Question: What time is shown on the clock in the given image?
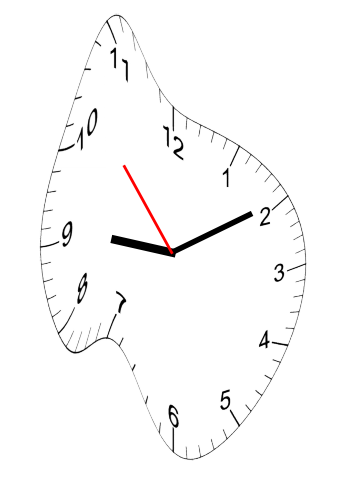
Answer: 09:09:53